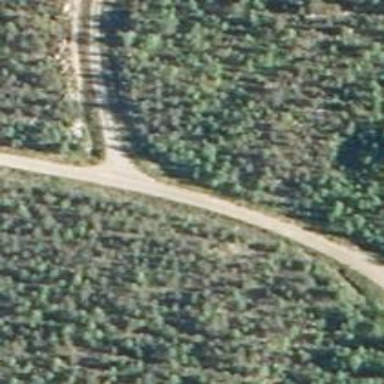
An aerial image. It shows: Unclassified road.